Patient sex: M
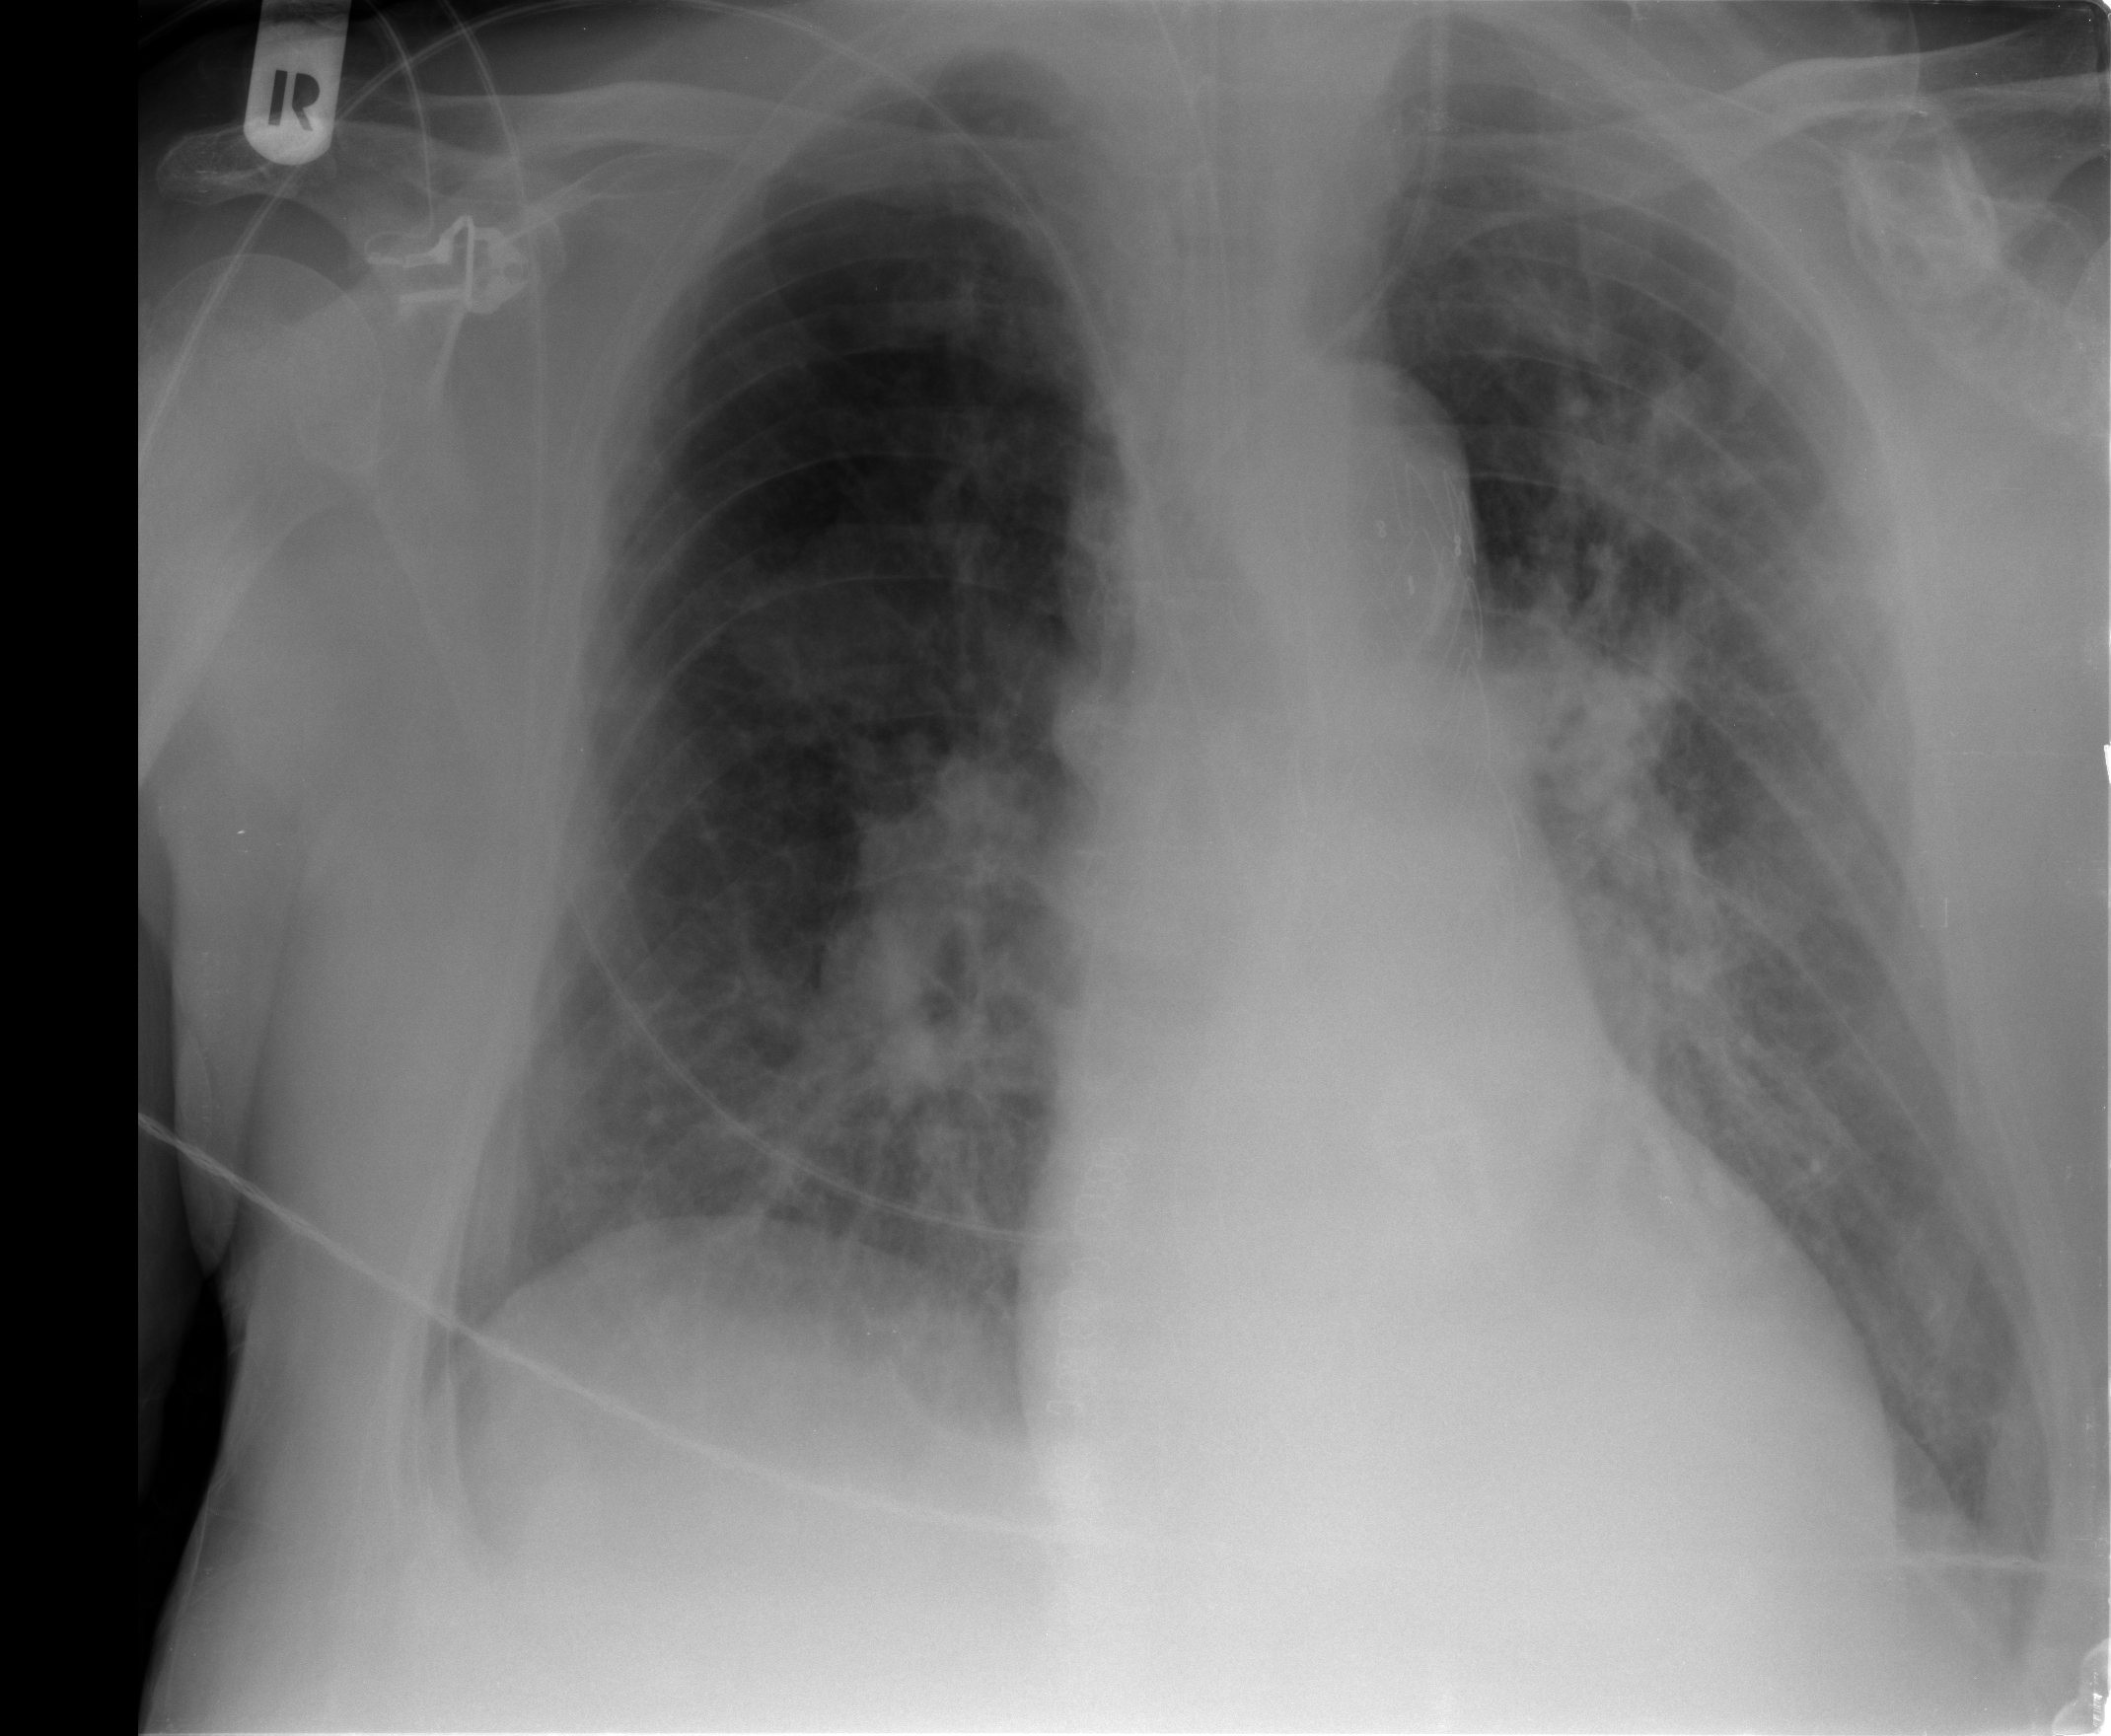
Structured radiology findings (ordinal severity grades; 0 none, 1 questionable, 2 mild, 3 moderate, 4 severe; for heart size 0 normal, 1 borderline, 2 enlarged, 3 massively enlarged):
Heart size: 2
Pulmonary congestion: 2
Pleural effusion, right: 1
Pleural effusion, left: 1
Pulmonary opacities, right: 2
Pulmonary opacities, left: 3
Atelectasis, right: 2
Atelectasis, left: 3